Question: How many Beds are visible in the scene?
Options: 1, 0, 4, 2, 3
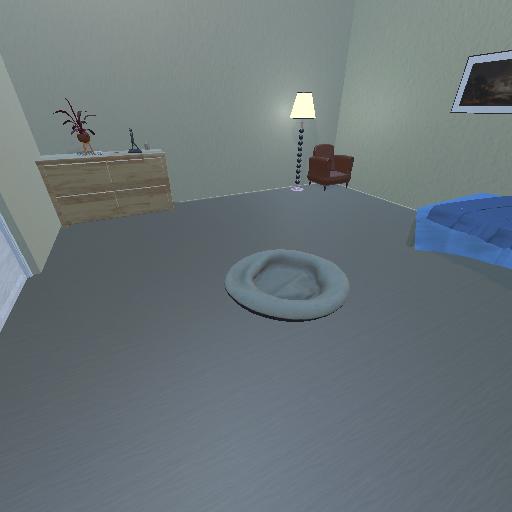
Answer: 1